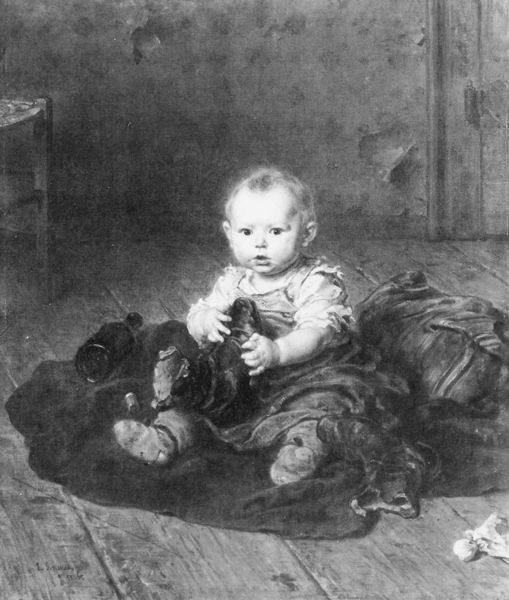
Titel: Bescheidenes Vergnügen
Künstler: Ludwig Knaus
Institution: Düsseldorf, Kunstmuseum
Schlagwörter: gemälde, mädchen, sitzen, glas, holz, kleid, licht, mund, nase, stuhl, tisch, tür, zeichnung, zimmer, blick, haus, tuch, teppich, alt, flasche, hemd, augen, gesicht, halten, portrait, porträt, boden, sitzend, stoff, decke, kind, frontal, ohren, wohnzimmer, genrebild, schuhe, baby, dielen, kissen, tapete, diele, holzboden, spielen, sitzt, socke, socken, holzdielen, junge, foto, spiel, strümpfe, knabe, brett, druck, lithographie, schwarz weiß, stich, stiefel, tasche, dielenboden, schuh, puppe, kleinkind, spielend, spielt, holzbohlen, fragend, kupferstich, armut, fotographie, reproduktion, korken, kinderportrait, schnuller, lederschuh, stuh, füßchen, flsche, spielendes kind, tapete risse, kind mittig, archivansicht